Field crop: tomato
Growth stage: 1
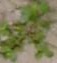
Species: portulaca